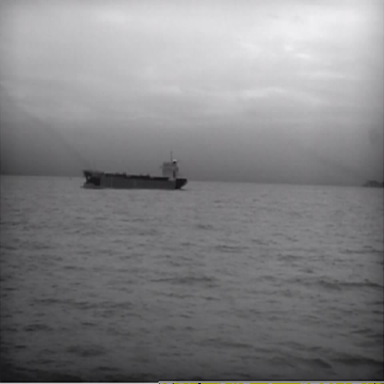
There is a liner in the infrared image.